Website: lowes
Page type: review-order
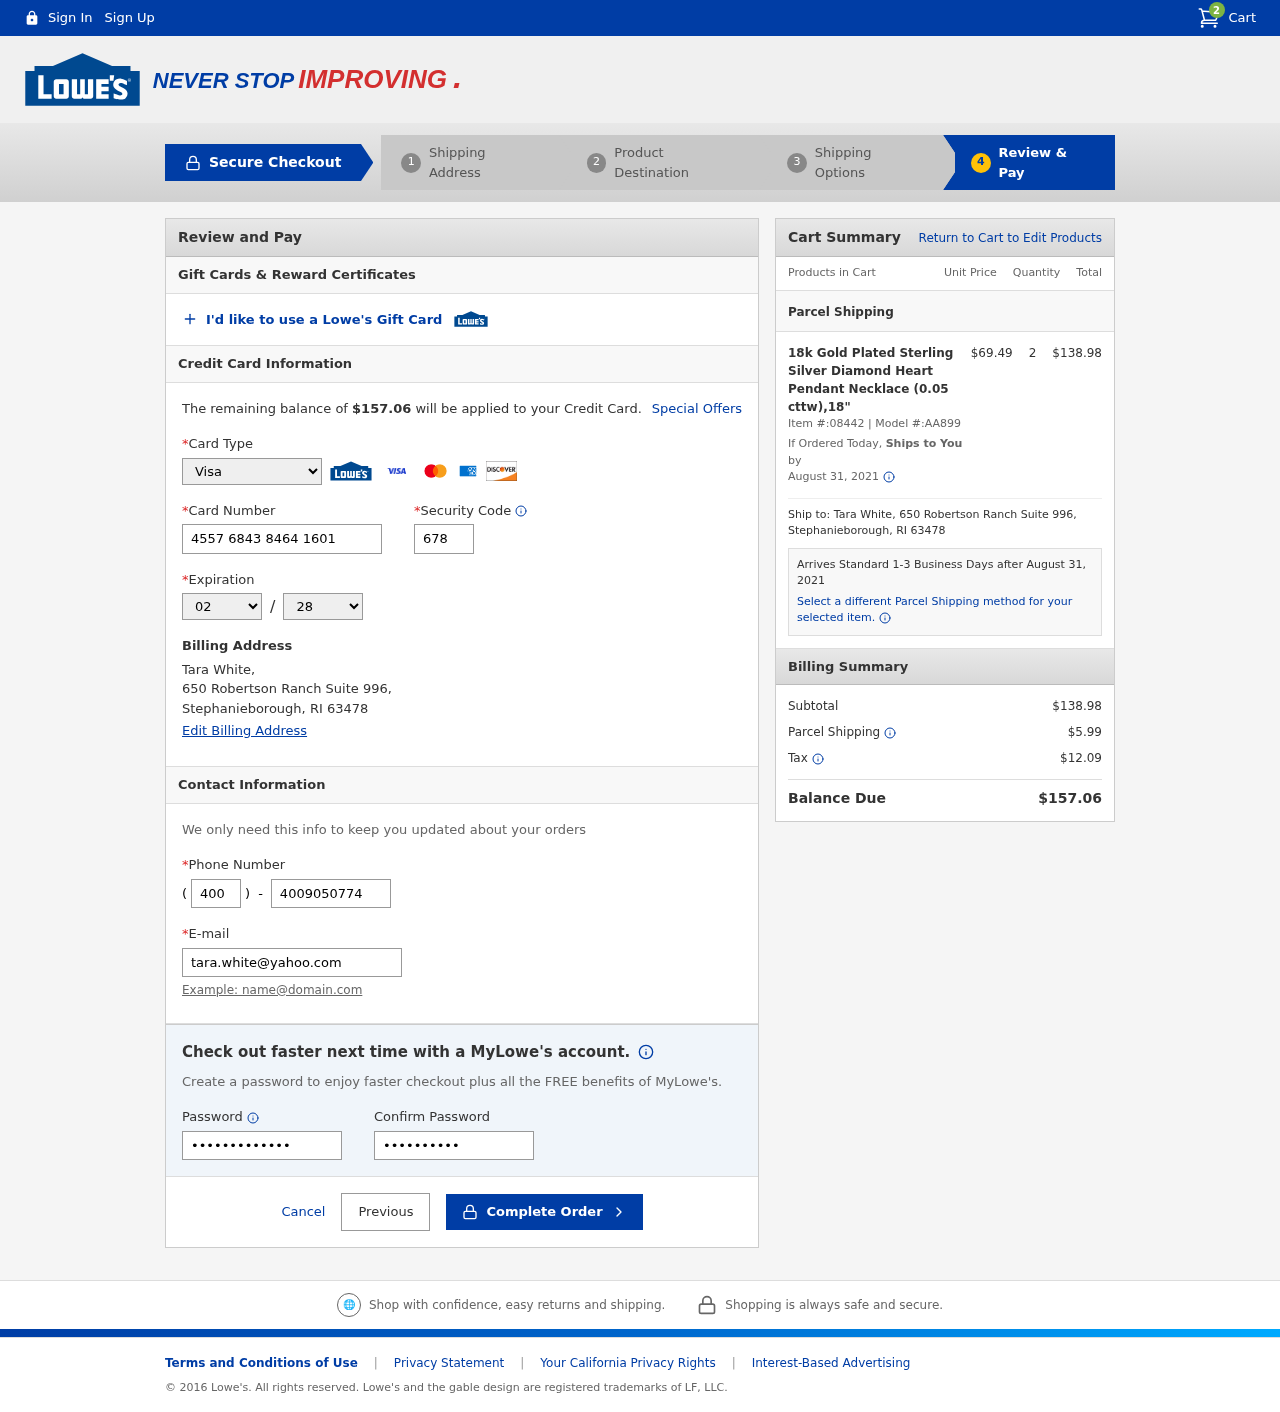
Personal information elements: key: PII_CARD_CVV
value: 678
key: PII_CARD_EXPIRY_MONTH
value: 02
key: PII_CARD_EXPIRY_YEAR
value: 28
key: PII_CARD_NUMBER
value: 4557 6843 8464 1601
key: PII_CARD_TYPE
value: Visa
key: PII_CITY
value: Stephanieborough
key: PII_EMAIL
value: tara.white@yahoo.com
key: PII_FULLNAME
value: Tara White,
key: PII_PHONE
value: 4009050774
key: PII_PHONE_AREA
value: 400
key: PII_POSTCODE
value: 63478
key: PII_STATE_ABBR
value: RI
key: PII_STREET
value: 650 Robertson Ranch Suite 996,
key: PII_FULLNAME2
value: Tara White
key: PII_STREET2
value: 650 Robertson Ranch Suite 996
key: PII_CITY_STATE_ZIP2
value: Stephanieborough, RI 63478
Product elements: key: PRODUCT1_NAME
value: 18k Gold Plated Sterling Silver Diamond Heart Pendant Necklace (0.05 cttw),18"
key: PRODUCT1_PRICE
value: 69.49
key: PRODUCT1_QUANTITY
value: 2
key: PRODUCT1_ITEM_NUMBER
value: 08442
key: PRODUCT1_MODEL_NUMBER
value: AA899
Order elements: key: ORDER_NUM_ITEMS
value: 2
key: ORDER_TOTAL
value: $157.06
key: ORDER_SHIPPING_DATE
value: August 31, 2021
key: ORDER_SUBTOTAL
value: $138.98
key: ORDER_SHIPPING_DATE2
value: August 31, 2021
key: ORDER_SUBTOTAL2
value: $138.98
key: ORDER_SHIPPING_COST
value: $5.99
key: ORDER_TAX
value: $12.09